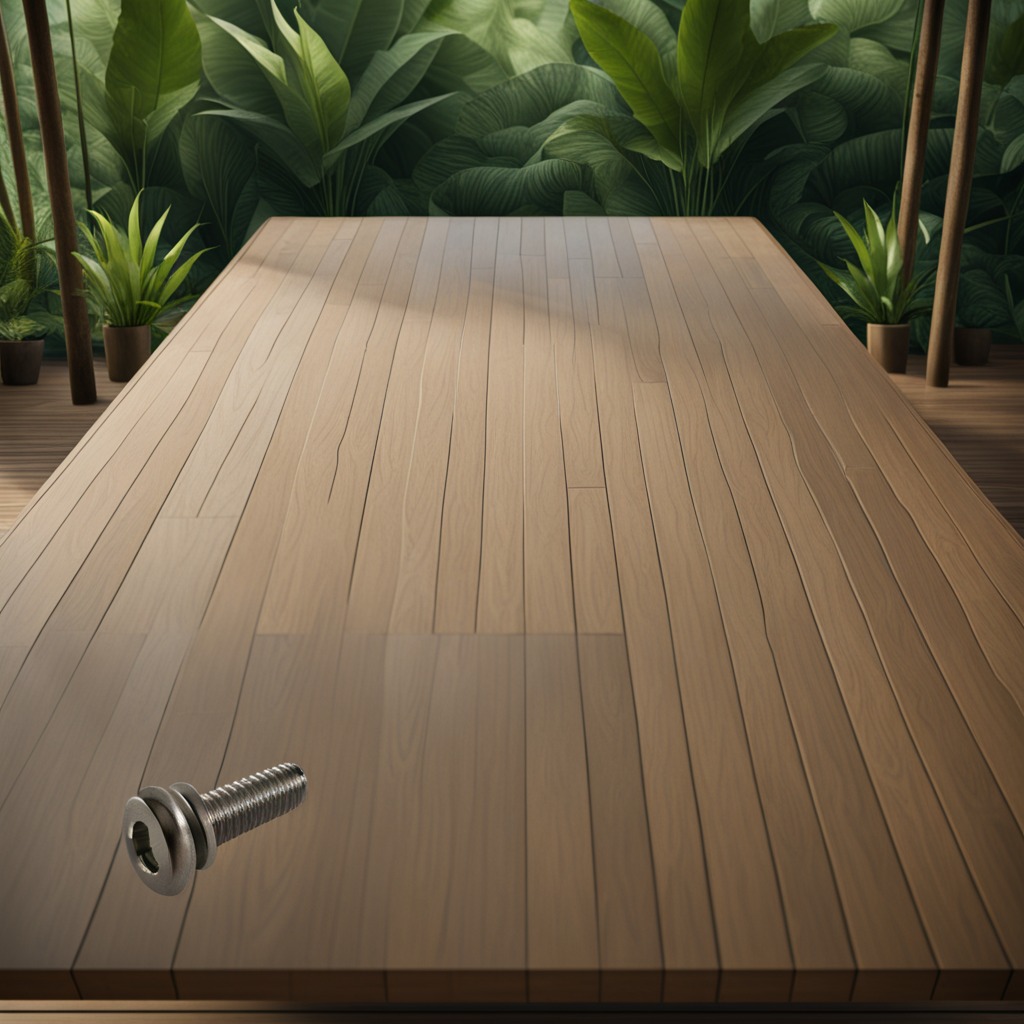
A metal screw is lying on a wooden table inside a jungle field workshop tent.